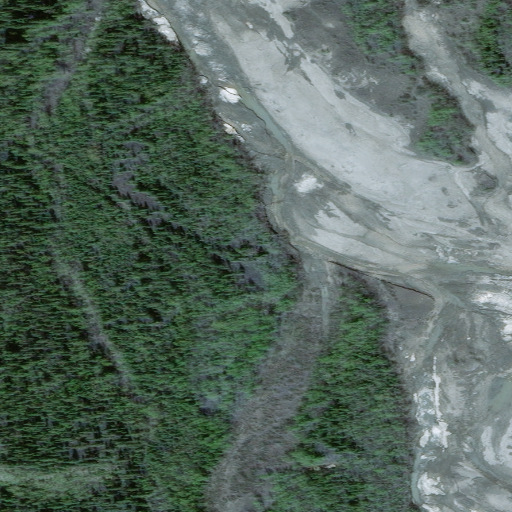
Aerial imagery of ridge(s) in Alaska named Kantishna Hills containing only unknown